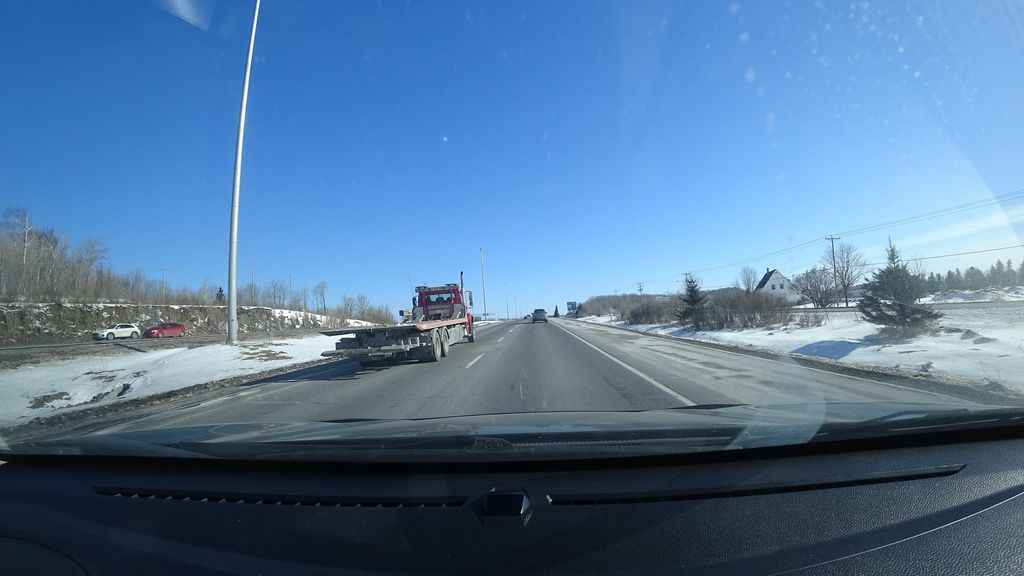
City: quebec_city